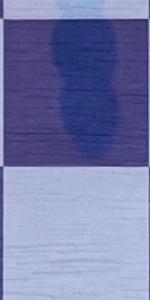
Label: Empty